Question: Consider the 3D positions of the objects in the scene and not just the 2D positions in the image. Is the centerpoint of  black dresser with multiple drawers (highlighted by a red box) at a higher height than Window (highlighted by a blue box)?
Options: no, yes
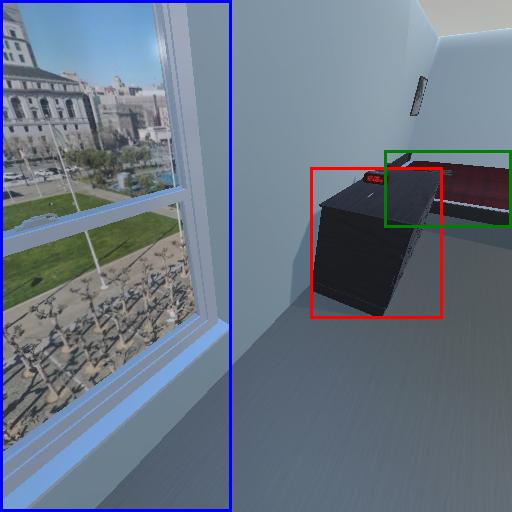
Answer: no